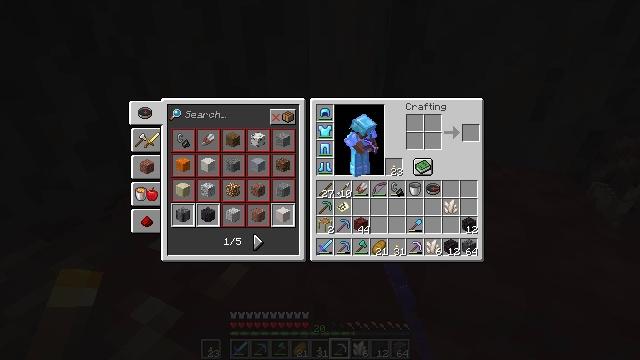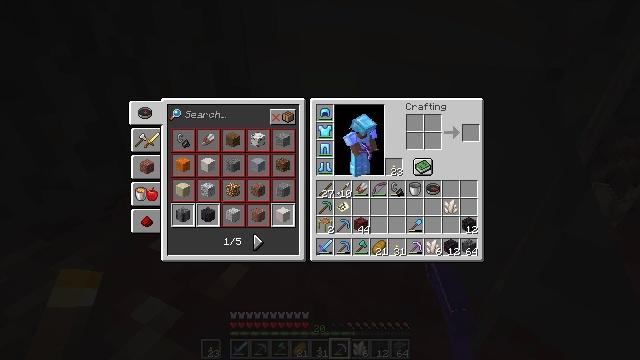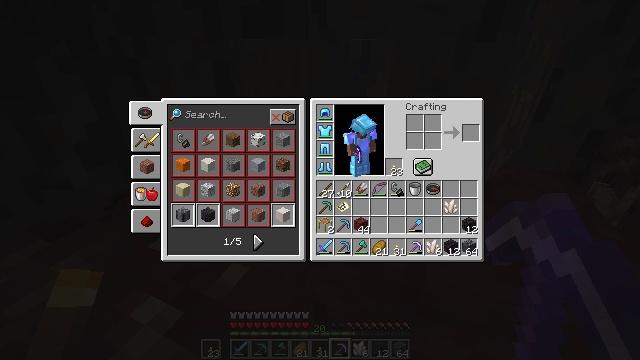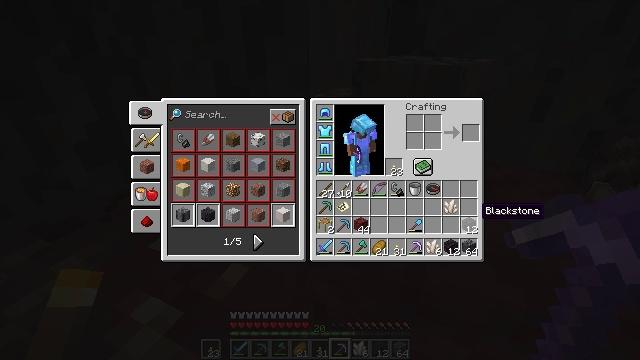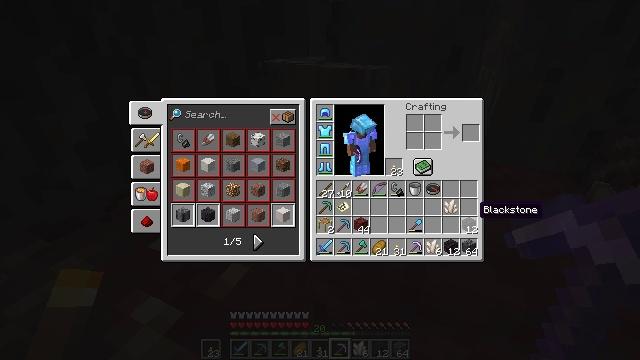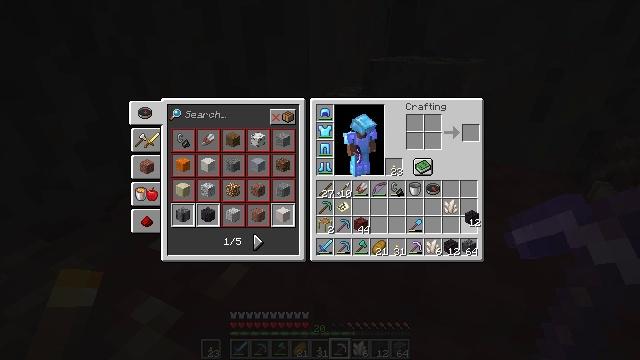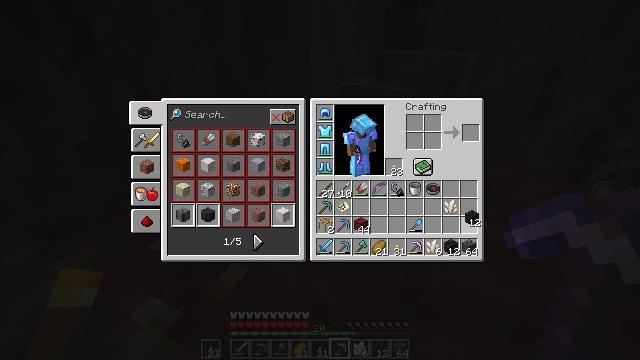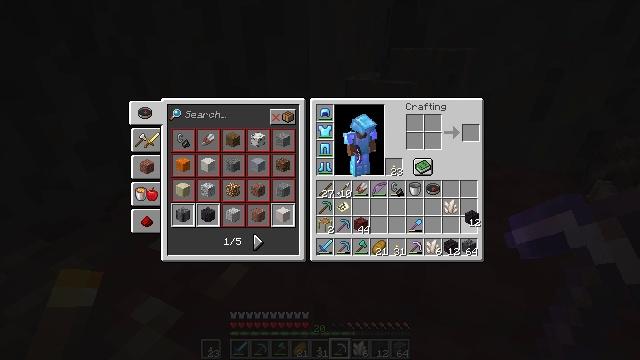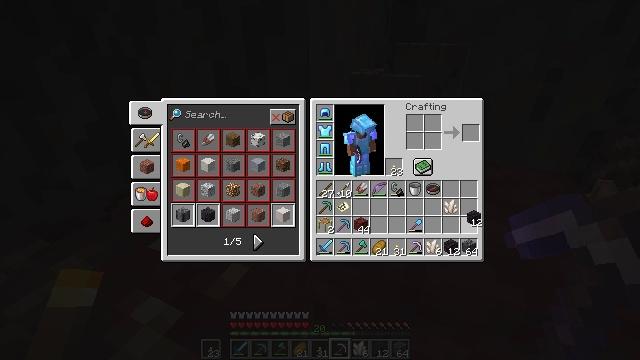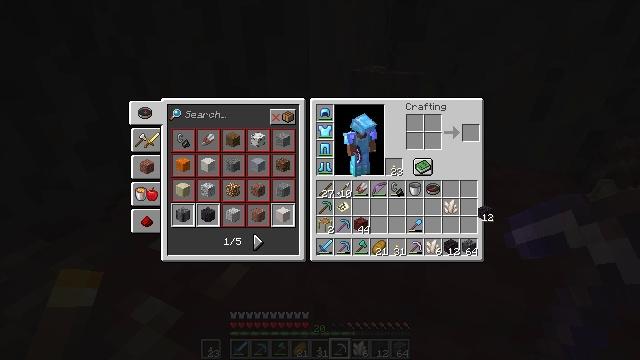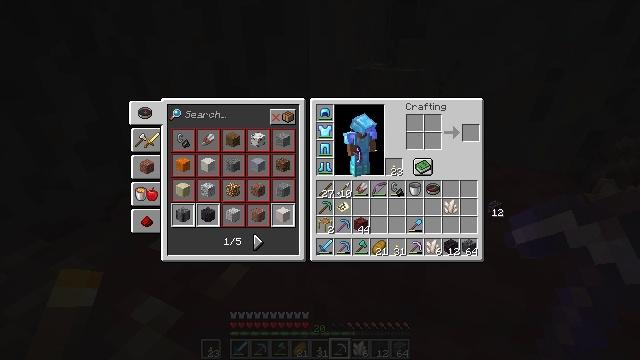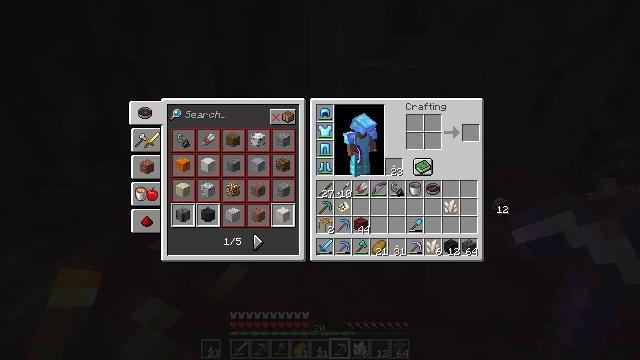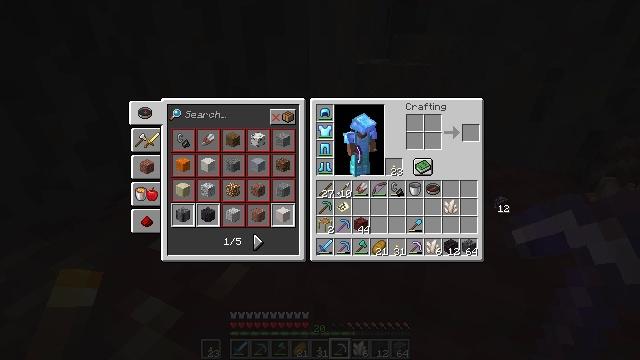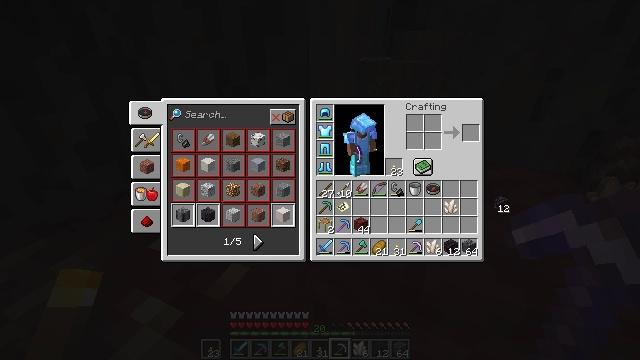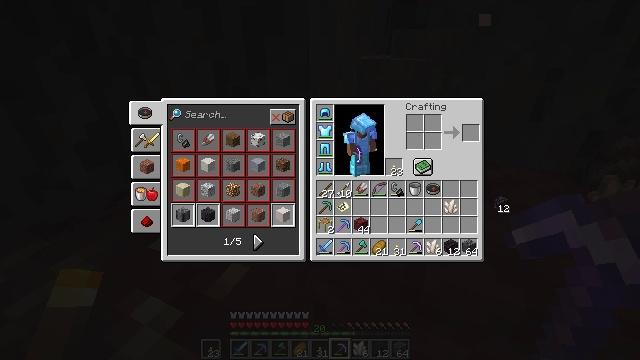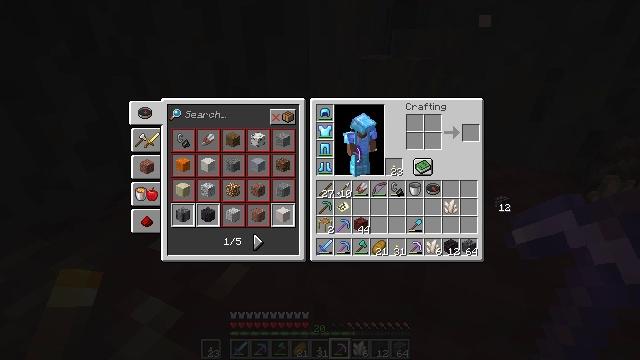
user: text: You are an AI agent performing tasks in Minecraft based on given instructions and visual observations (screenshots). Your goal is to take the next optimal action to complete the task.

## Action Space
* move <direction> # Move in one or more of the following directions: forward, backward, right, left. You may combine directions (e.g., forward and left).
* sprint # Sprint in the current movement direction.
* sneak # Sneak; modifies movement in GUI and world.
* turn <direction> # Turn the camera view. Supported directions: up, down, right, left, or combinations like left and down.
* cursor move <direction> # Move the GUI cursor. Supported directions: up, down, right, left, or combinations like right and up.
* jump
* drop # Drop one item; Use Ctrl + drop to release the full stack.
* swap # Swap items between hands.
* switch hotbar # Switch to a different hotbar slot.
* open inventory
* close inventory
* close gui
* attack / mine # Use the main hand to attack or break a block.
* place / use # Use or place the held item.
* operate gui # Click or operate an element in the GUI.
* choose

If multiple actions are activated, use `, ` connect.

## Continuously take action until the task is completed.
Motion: motion action
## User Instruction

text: Drop a blackstone block.
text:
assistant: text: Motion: open gui
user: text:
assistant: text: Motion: cursor move left
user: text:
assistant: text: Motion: cursor move left
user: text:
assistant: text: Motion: no_op
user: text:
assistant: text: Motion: operate gui
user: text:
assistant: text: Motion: operate gui
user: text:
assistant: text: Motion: operate gui
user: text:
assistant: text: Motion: operate gui
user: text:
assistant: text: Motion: cursor move right
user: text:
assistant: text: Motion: cursor move right
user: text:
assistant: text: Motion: no_op
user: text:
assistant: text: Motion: operate gui
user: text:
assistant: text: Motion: operate gui
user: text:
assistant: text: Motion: operate gui
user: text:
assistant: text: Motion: operate gui
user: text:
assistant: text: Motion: no_op
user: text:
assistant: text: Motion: no_op
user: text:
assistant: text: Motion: no_op
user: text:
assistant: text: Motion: no_op
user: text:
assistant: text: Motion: cursor move left
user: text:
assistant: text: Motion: no_op